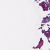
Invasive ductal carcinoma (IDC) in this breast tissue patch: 1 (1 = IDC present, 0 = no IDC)